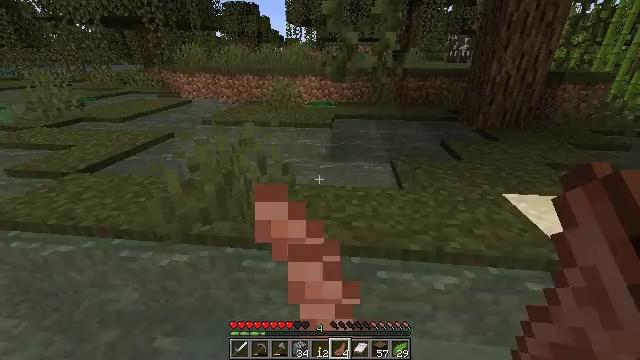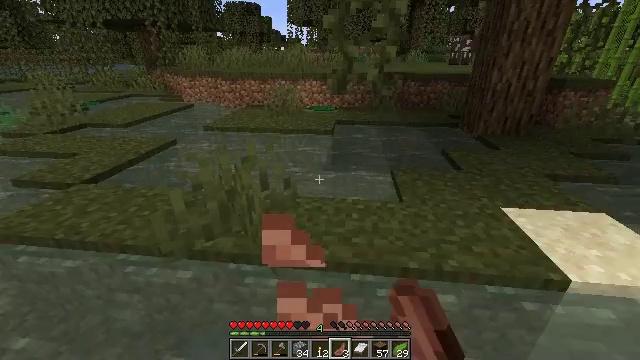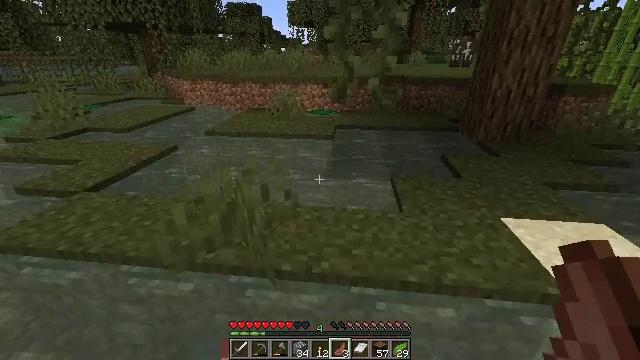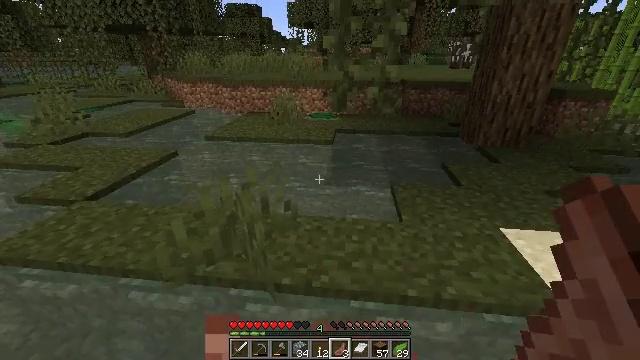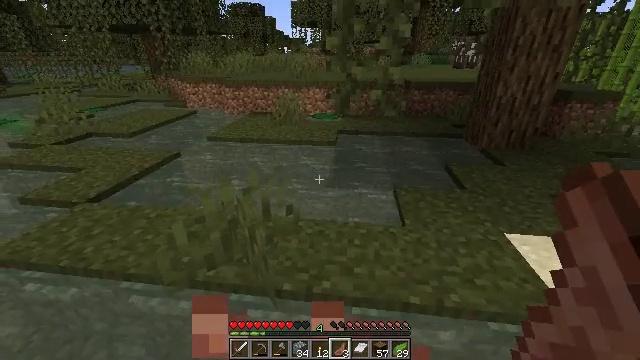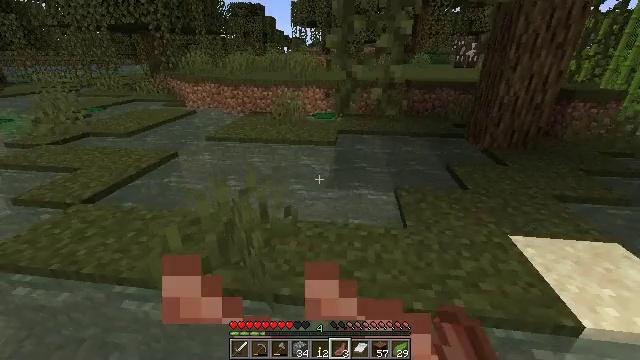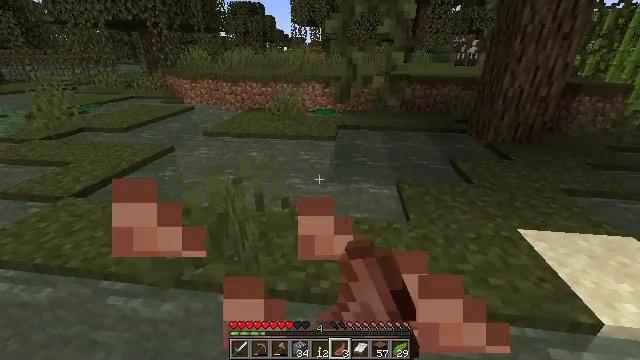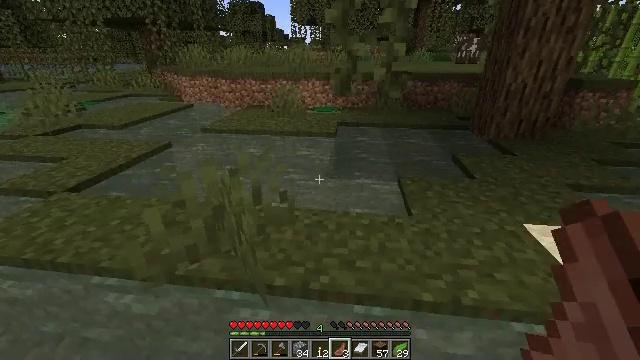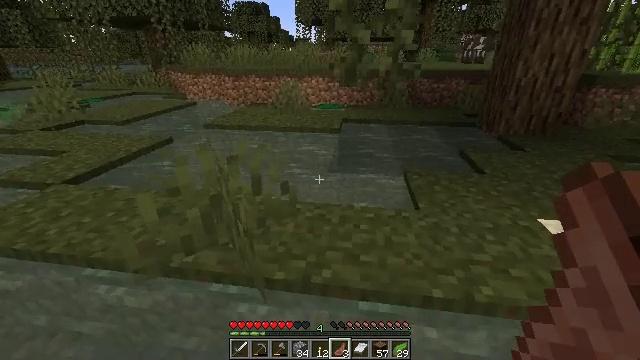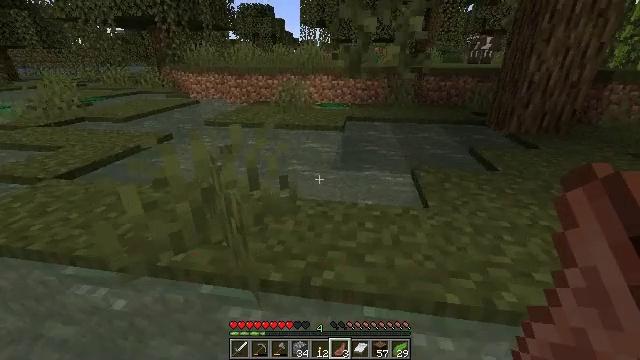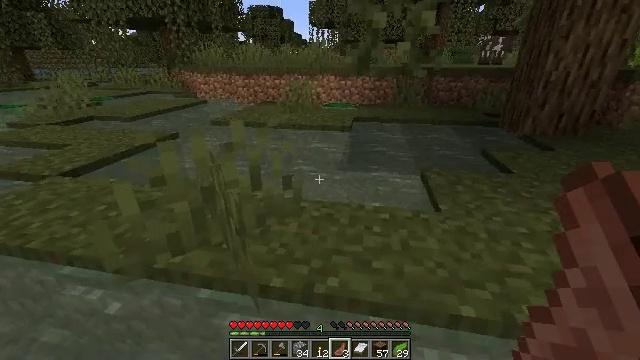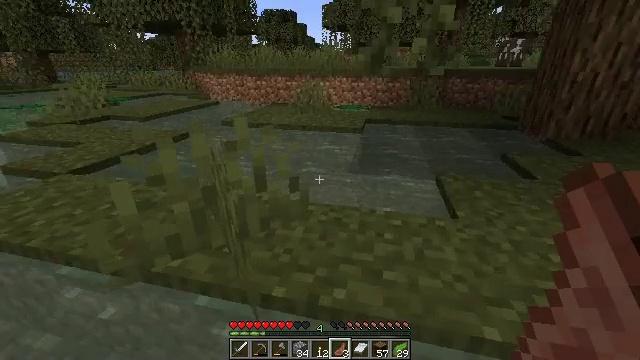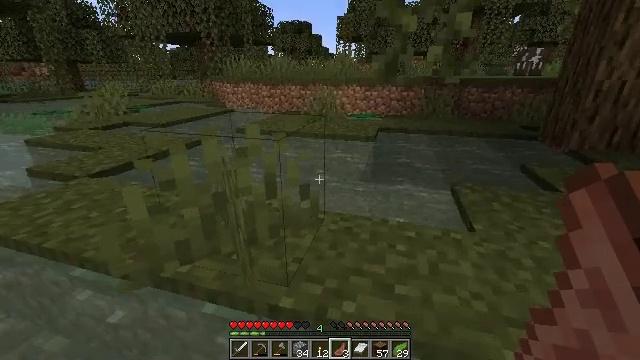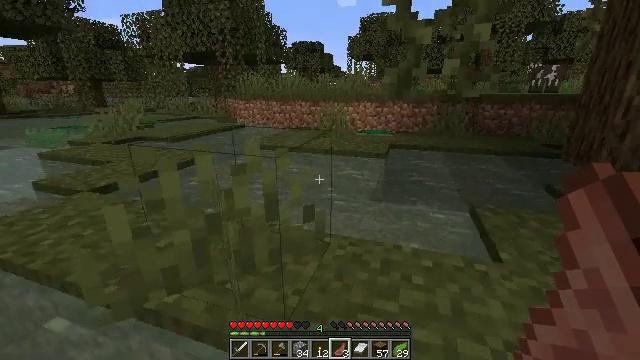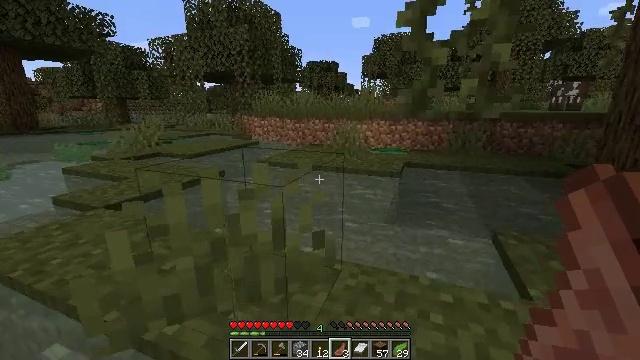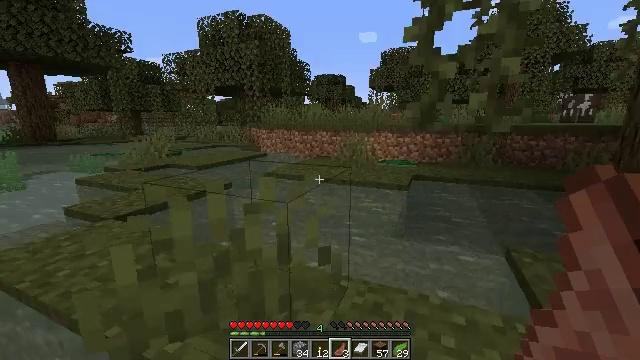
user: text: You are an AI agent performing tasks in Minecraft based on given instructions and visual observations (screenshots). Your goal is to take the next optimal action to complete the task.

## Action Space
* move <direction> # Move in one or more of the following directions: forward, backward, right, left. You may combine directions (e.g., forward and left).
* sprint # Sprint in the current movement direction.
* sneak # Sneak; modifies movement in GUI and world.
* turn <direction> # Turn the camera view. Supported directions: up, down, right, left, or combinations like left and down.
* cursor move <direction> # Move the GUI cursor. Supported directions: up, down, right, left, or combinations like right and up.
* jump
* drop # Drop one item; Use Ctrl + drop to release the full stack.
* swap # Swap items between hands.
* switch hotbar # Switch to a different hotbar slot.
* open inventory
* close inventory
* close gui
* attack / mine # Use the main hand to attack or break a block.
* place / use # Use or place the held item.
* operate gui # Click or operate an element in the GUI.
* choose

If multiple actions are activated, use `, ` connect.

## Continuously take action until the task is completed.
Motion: motion action
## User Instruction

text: Harvest sugar cane from the plant.
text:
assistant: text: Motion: move forward, use / place, jump
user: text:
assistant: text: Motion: move forward, use / place, jump
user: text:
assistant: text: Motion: move forward, use / place, jump
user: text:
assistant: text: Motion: move forward, use / place, jump
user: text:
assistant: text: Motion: move forward, use / place, jump
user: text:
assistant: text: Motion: move forward, use / place, jump
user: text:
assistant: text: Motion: move forward, jump
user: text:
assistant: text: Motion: move forward, jump
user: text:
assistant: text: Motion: move forward, jump
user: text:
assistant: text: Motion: move forward, turn left
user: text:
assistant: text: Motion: move forward, turn left
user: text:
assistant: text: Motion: move forward, turn left and up
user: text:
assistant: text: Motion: move forward, turn left and up, jump
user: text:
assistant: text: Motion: move forward, turn left and up, jump
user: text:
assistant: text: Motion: move forward, turn left and up, jump
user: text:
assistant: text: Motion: move forward, jump
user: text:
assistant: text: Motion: move forward, jump
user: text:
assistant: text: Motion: move forward, jump
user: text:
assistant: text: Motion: move forward, jump
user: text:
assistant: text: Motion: move forward, jump
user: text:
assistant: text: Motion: move forward, jump
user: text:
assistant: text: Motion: move forward, jump
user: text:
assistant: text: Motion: move forward, jump
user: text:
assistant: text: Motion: move forward, jump
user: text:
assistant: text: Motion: move forward, jump
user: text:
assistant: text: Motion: move forward, jump
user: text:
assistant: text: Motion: move forward, jump
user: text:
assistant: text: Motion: move forward
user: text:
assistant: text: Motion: move forward
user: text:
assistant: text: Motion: move forward